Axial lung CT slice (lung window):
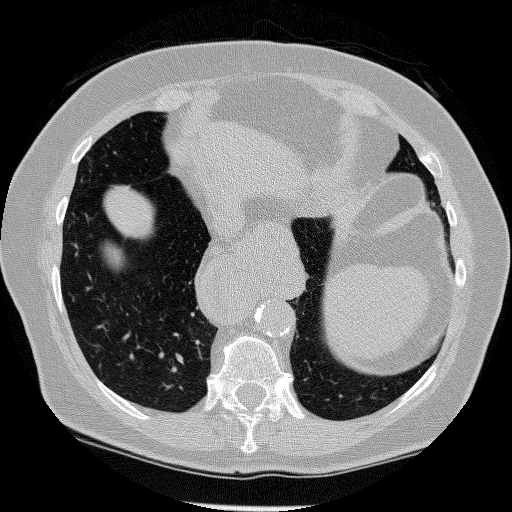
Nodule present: no